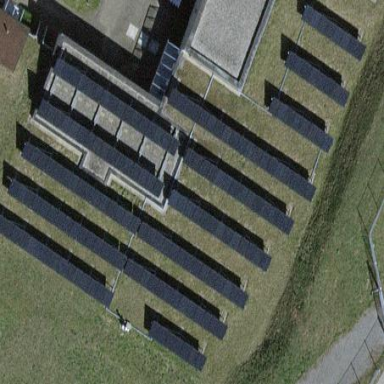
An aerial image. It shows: Solar power generator using photovoltaic panels.